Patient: sex F, age 53
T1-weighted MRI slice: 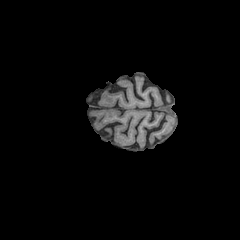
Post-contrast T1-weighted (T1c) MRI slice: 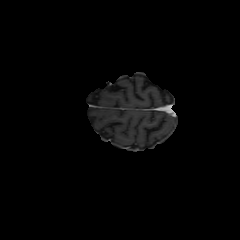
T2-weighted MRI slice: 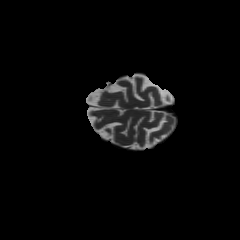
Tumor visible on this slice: no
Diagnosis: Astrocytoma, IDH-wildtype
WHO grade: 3